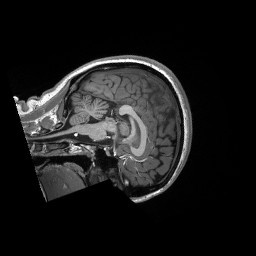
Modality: T1w
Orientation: sagittal
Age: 20
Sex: female
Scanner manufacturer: siemens
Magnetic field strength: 3 T
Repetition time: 2.3 s
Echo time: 0.00298 s